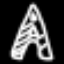
Label: The Eiffel Tower